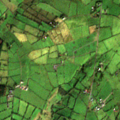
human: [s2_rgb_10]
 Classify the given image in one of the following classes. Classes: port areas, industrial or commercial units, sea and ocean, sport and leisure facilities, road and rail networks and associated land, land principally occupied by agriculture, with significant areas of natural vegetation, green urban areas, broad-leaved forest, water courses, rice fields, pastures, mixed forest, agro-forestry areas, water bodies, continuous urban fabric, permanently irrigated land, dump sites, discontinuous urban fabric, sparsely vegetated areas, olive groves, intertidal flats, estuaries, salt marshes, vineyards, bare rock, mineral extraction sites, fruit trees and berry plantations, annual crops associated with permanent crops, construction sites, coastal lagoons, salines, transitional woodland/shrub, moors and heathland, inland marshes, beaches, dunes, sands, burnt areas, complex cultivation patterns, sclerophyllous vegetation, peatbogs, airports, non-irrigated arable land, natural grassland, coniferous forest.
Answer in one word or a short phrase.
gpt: pastures